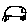
Label: car